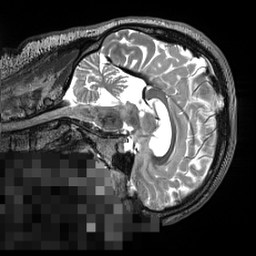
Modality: T2w
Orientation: sagittal
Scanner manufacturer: siemens
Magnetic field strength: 3 T
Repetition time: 3.2 s
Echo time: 0.564 s